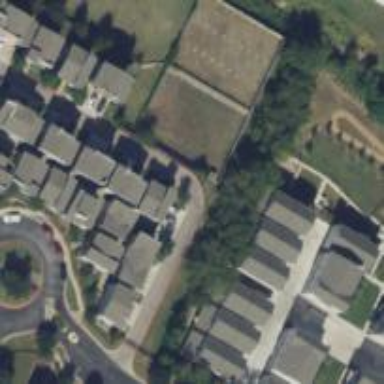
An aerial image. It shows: Living street.